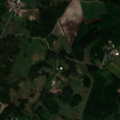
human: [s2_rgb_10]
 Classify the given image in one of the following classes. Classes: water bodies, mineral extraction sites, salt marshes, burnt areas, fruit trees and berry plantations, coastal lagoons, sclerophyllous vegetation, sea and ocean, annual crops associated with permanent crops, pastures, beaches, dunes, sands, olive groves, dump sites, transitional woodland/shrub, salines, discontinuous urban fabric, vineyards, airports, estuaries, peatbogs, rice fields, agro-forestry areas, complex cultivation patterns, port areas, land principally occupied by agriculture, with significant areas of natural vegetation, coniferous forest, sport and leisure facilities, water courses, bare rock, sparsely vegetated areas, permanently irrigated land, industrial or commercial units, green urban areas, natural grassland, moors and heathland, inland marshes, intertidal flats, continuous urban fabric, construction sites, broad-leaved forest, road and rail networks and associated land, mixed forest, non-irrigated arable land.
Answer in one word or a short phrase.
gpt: land principally occupied by agriculture, with significant areas of natural vegetation, broad-leaved forest, mixed forest